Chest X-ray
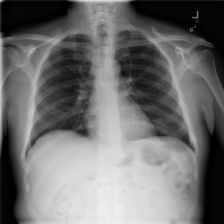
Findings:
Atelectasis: negative
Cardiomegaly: negative
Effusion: negative
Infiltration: negative
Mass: negative
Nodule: negative
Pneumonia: negative
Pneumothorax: negative
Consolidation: negative
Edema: negative
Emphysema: negative
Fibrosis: negative
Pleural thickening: negative
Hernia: negative